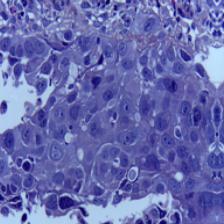
Diagnosis: OSCC